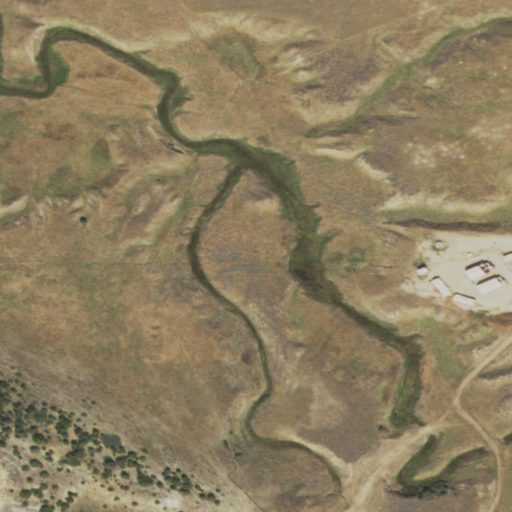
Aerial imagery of valley in Wyoming named Hickey Draw containing shrub, grassland, pasture, high intensity development, medium intensity development, and low intensity development